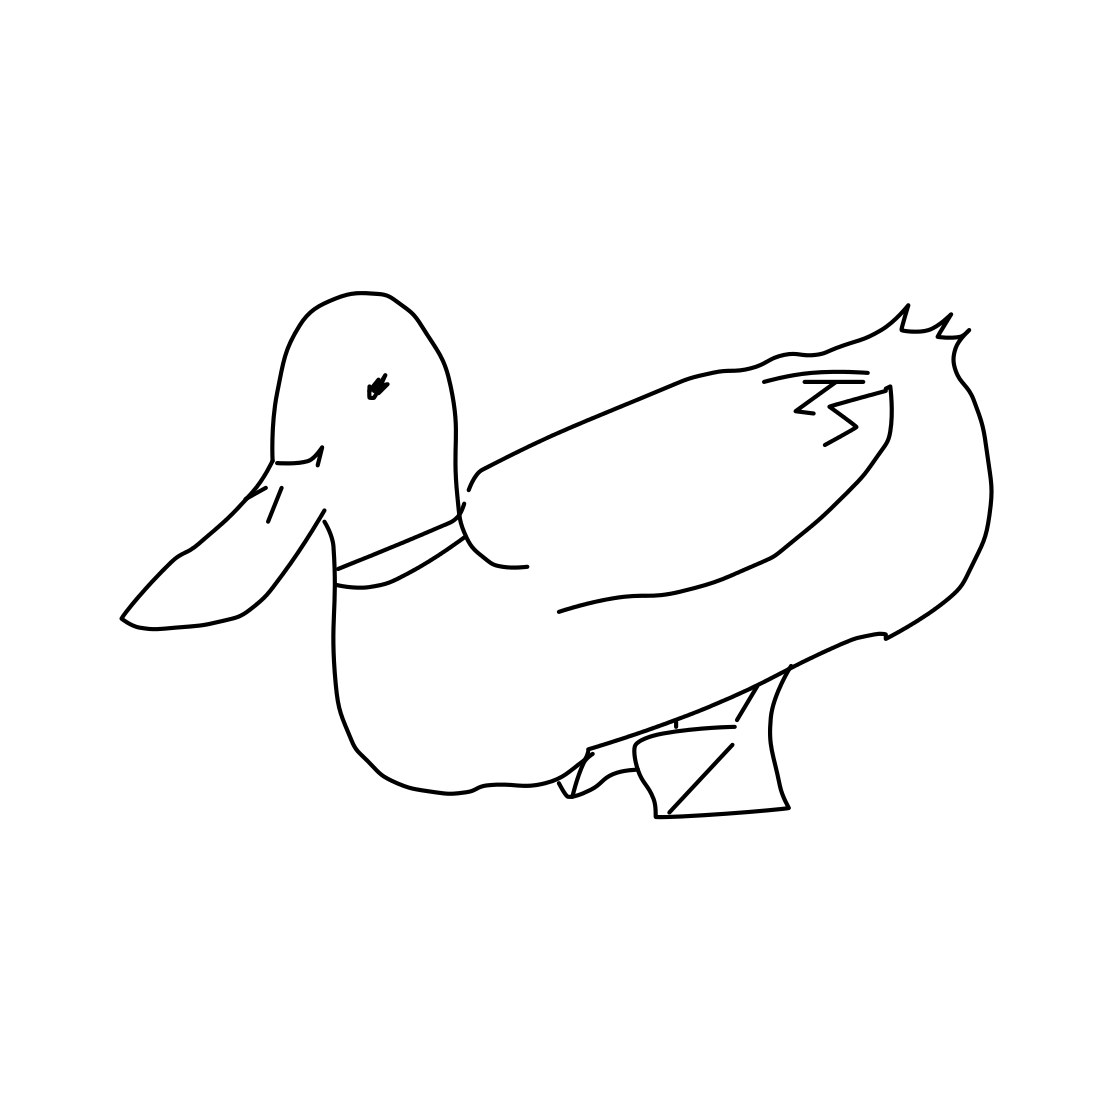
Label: duck